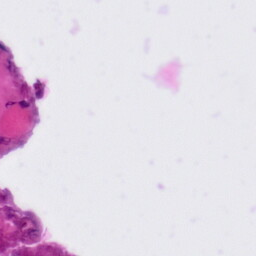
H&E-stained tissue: Tonsil